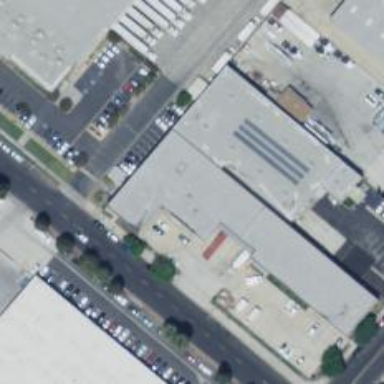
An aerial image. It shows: Warehouse.